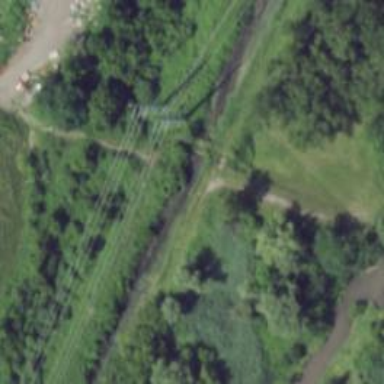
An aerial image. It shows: Track road on bridge.